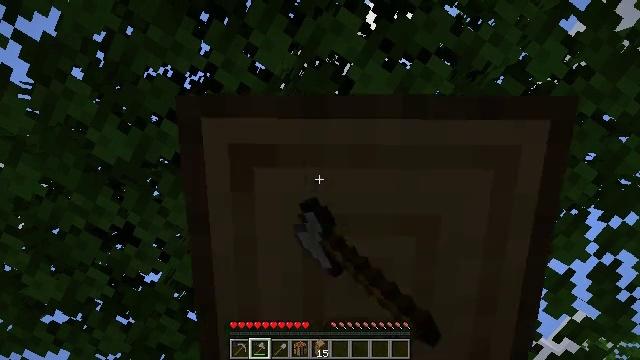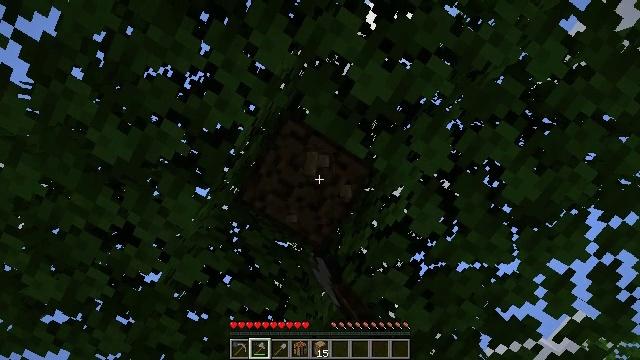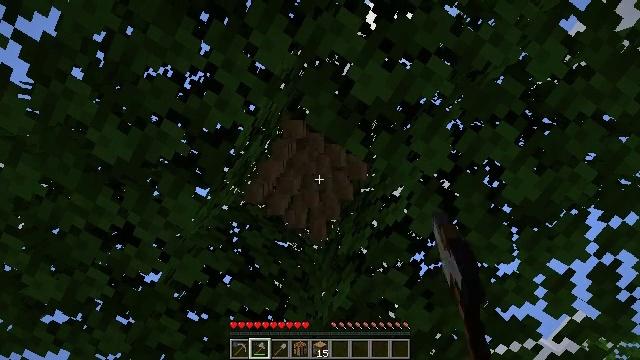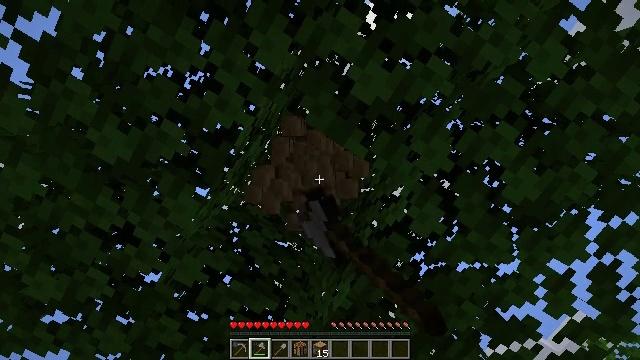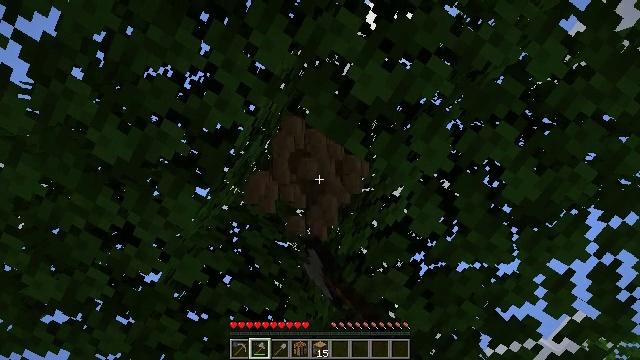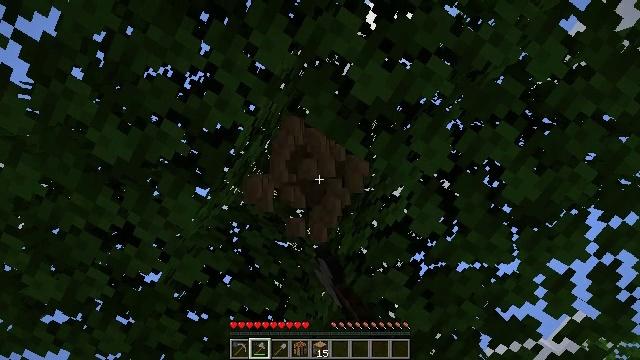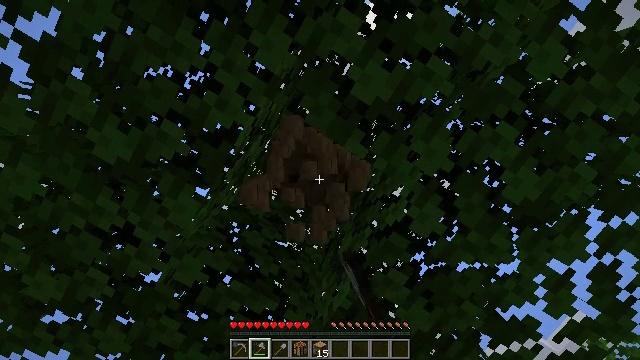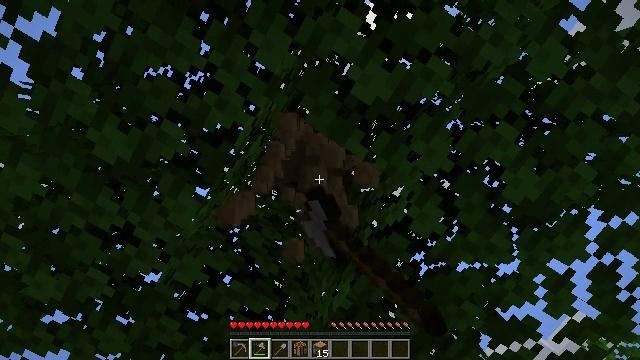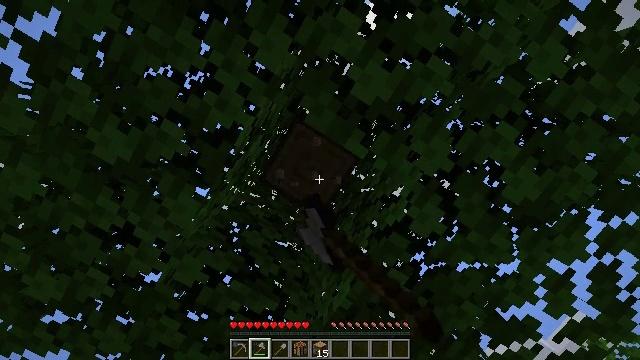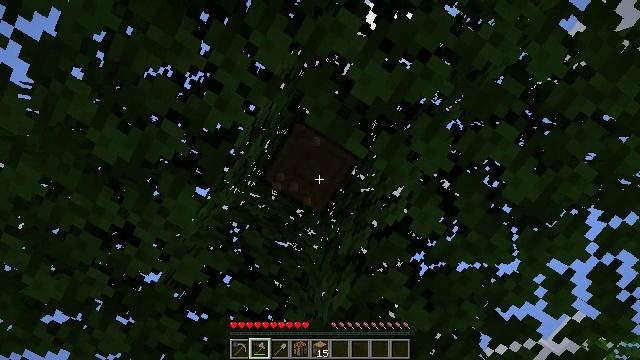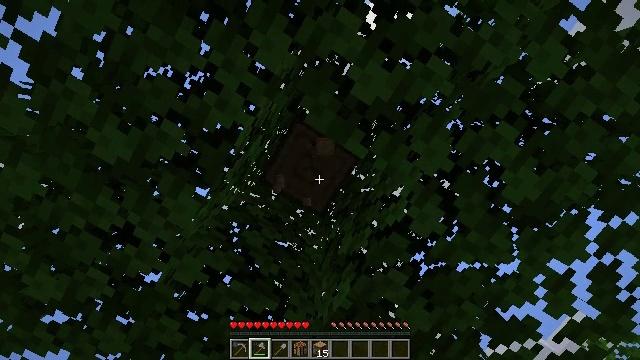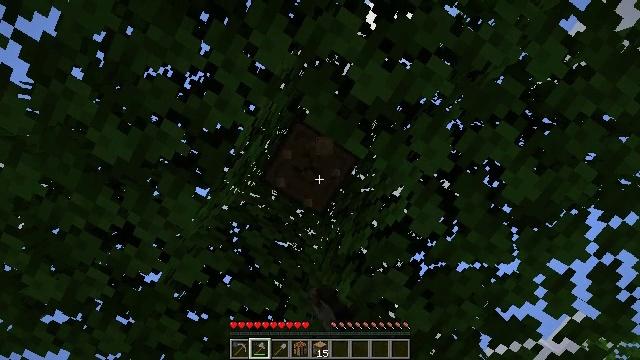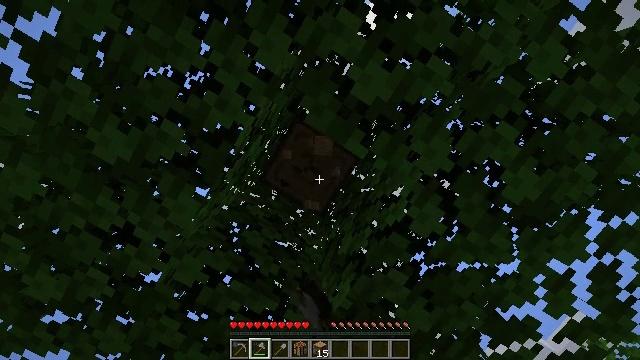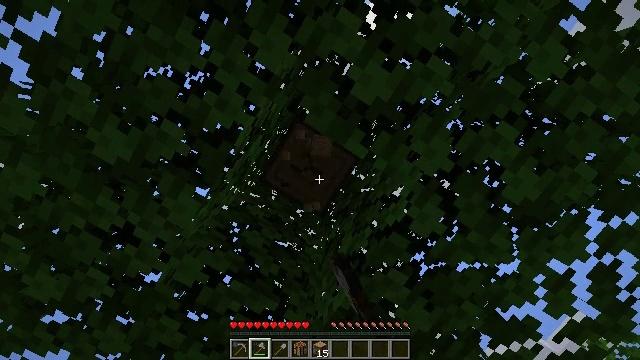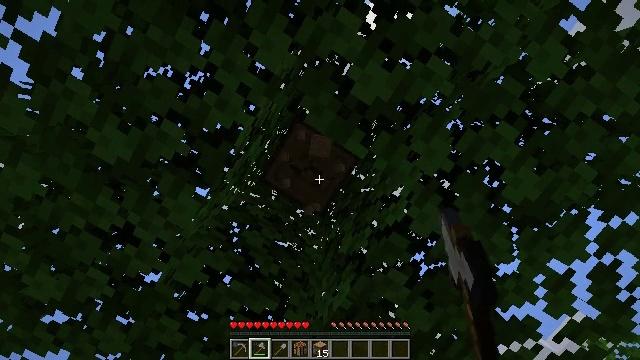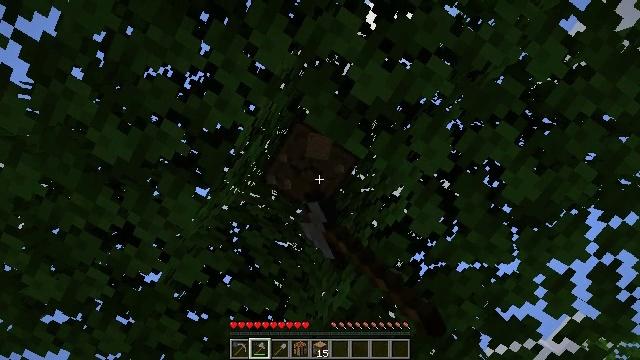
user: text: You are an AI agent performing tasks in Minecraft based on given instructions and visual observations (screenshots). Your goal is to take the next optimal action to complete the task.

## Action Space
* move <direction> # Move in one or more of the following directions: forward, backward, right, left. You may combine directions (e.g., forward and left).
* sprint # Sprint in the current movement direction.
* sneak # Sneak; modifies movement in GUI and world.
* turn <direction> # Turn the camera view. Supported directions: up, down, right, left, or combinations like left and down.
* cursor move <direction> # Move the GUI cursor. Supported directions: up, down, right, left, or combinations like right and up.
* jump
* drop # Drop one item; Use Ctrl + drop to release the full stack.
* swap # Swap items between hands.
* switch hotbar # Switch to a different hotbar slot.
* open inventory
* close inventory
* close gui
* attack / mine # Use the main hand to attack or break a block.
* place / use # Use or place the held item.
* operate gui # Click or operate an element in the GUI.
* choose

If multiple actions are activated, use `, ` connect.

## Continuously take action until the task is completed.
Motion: motion action
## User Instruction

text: Mine the oak log.
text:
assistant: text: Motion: attack / mine
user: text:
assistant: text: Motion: attack / mine
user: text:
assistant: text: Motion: attack / mine
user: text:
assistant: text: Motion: attack / mine
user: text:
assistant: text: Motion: attack / mine
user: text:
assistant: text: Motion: attack / mine
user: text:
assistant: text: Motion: attack / mine
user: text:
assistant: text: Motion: attack / mine
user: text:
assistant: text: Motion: attack / mine
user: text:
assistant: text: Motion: attack / mine
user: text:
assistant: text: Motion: attack / mine
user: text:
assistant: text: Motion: attack / mine
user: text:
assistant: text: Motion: attack / mine
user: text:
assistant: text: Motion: attack / mine
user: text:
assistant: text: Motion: attack / mine
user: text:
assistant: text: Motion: attack / mine
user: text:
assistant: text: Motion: attack / mine
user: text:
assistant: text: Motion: attack / mine
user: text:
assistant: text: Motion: attack / mine
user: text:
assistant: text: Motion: attack / mine
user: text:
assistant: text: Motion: attack / mine
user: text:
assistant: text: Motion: attack / mine
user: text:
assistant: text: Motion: attack / mine
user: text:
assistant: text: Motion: attack / mine
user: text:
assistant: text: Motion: attack / mine
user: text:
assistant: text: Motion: attack / mine
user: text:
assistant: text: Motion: attack / mine
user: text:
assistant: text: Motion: attack / mine
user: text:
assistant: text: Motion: attack / mine
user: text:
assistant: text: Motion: attack / mine